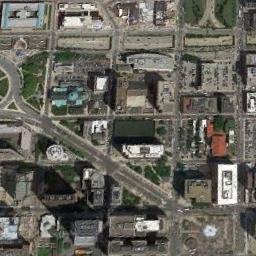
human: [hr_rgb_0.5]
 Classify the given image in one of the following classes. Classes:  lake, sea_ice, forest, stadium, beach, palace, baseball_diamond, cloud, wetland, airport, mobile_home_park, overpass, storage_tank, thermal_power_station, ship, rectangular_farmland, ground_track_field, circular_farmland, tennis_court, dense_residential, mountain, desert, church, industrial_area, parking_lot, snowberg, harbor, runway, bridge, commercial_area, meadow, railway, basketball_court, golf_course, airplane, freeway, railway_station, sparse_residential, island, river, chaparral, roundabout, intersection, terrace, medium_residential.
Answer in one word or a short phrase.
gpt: commercial_area